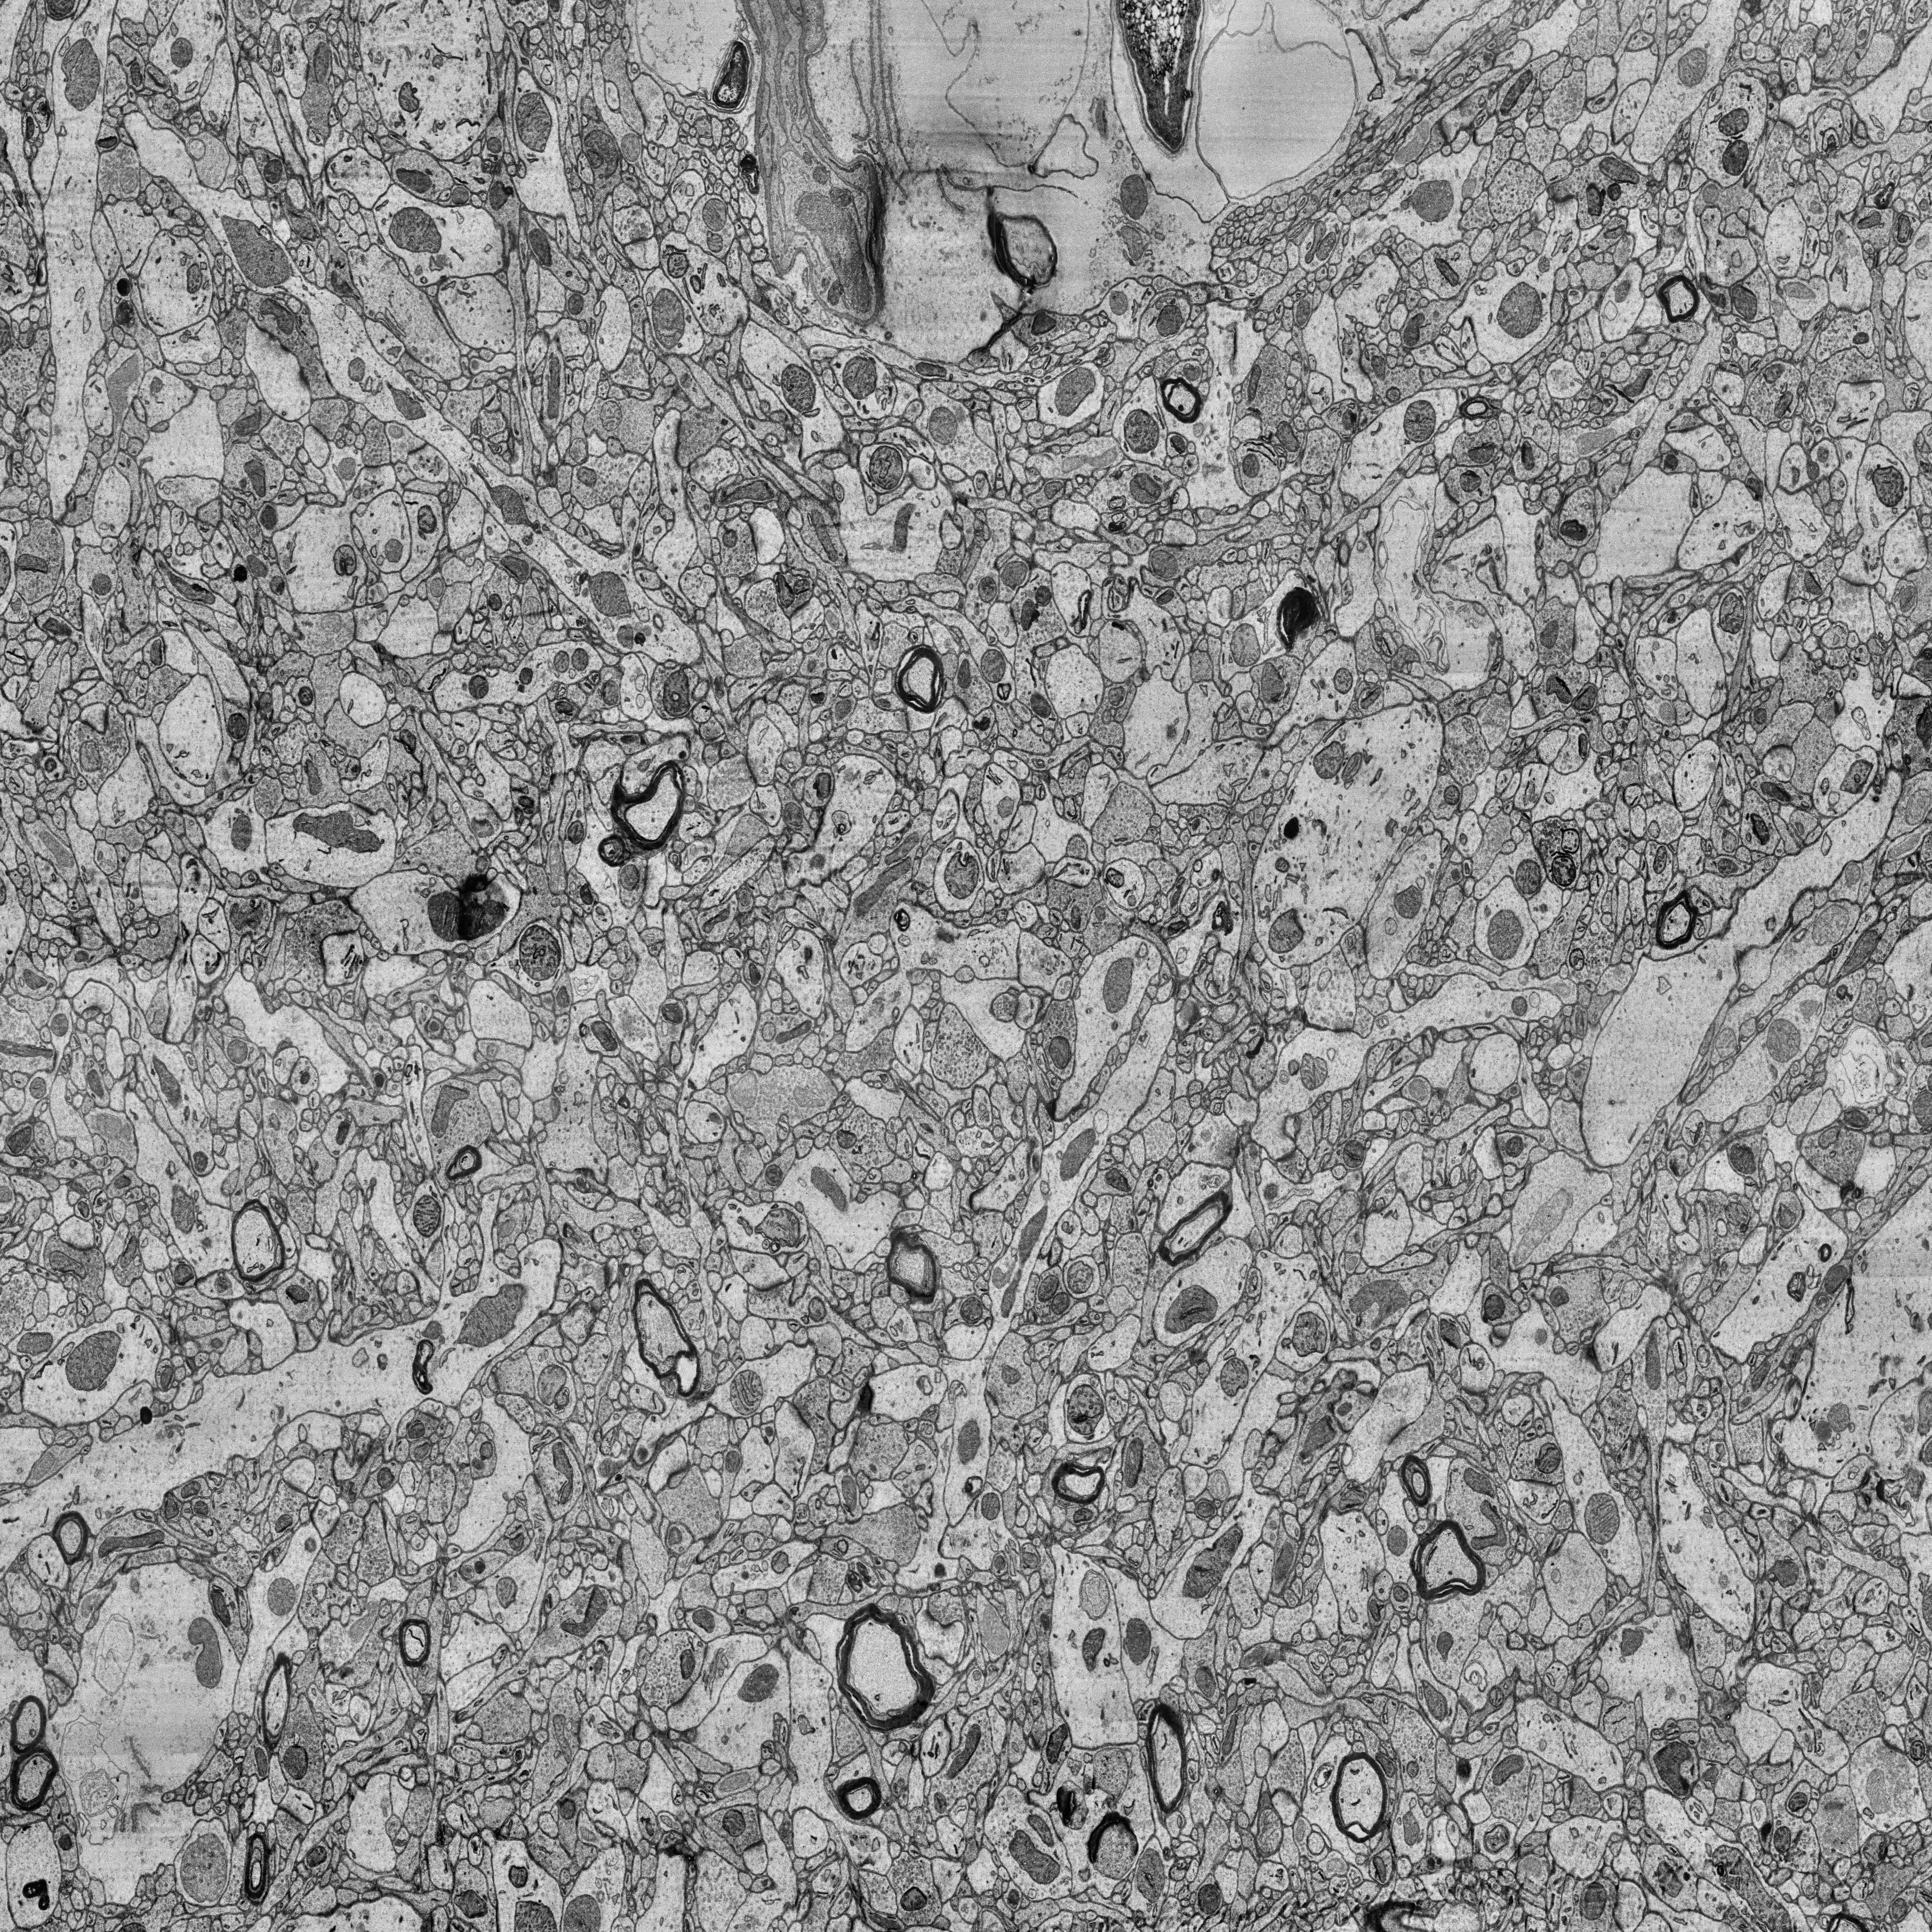
Electron microscopy slice of human cortex tissue
Slice depth (z): 33
Mitochondria instances in slice: 497